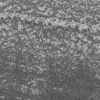
Atmospheric dust classification: not_dusty